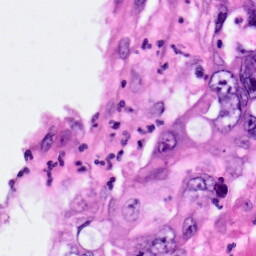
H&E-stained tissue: Pancreatic